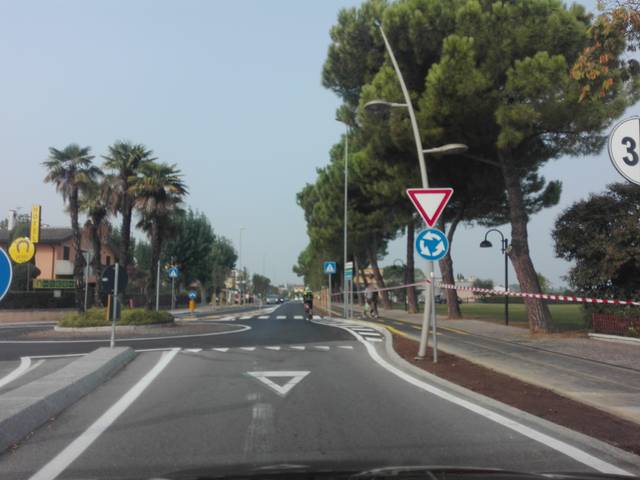
Region: Italy
Coordinates: 45.462, 10.619